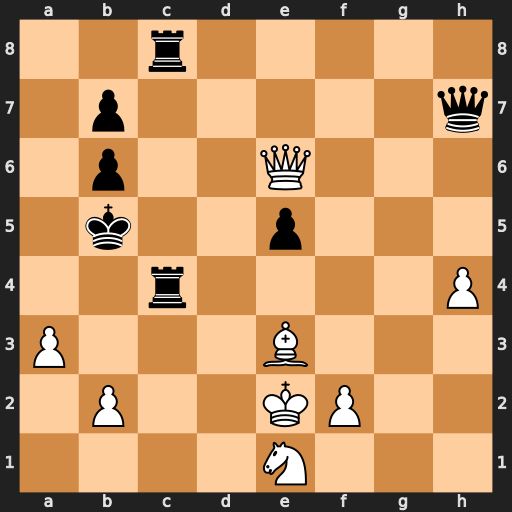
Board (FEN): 2r5/1p5q/1p2Q3/1k2p3/2r4P/P3B3/1P2KP2/4N3
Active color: w
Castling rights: -
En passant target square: -
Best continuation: Qxb6+ Ka4 b3+ Kxa3 bxc4